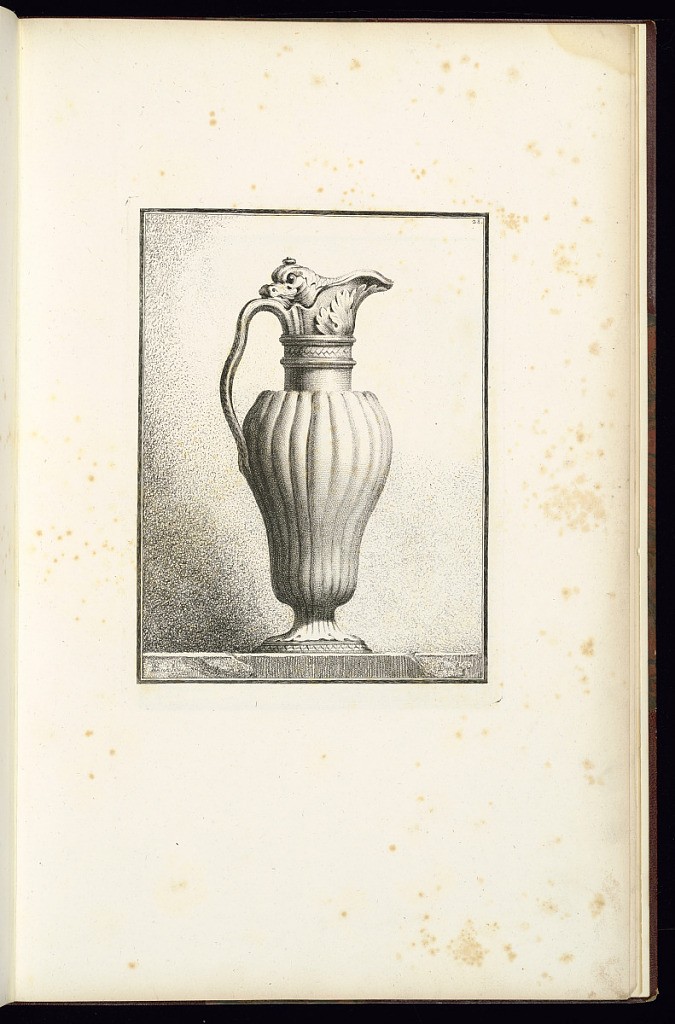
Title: Design for a Jug
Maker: Ennemond Alexandre Petitot, French, 1727 – 1801
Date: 1764
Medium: Etching on laid paper
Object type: Print
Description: Design for a jug with a gadrooned body and a handle. The spout is ornamented with acanthus leaves and a dolphin. The plate is signed and numbered.